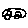
Label: car